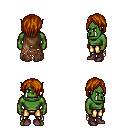
a pixel art fantasy rpg character, male body template, orc, green skin, brown tattered cape, gold greaves, brunette bangs hairstyle, maroon shoes, four views (front, back, left, right), 2x2 character sprite sheet, small pixel art, hard edges, no anti-aliasing